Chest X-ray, PA view. Patient: 57 years old, sex F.
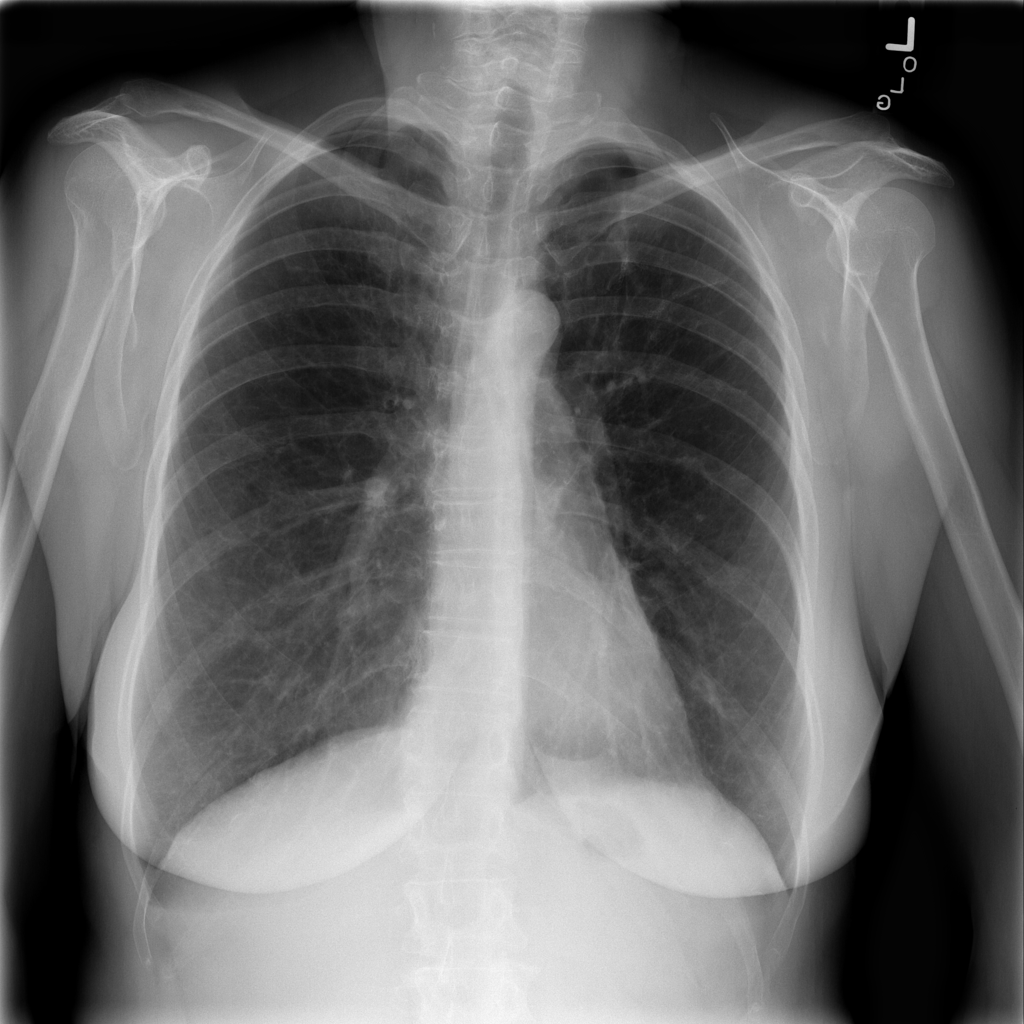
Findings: No Finding